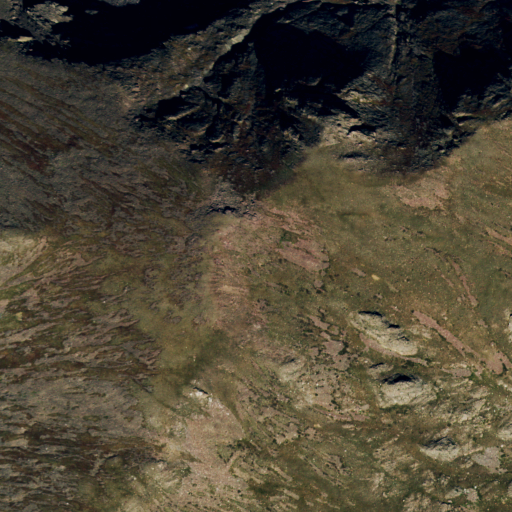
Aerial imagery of mountain in Colorado named Gibson Peak containing shrub, grassland, and evergreen forest